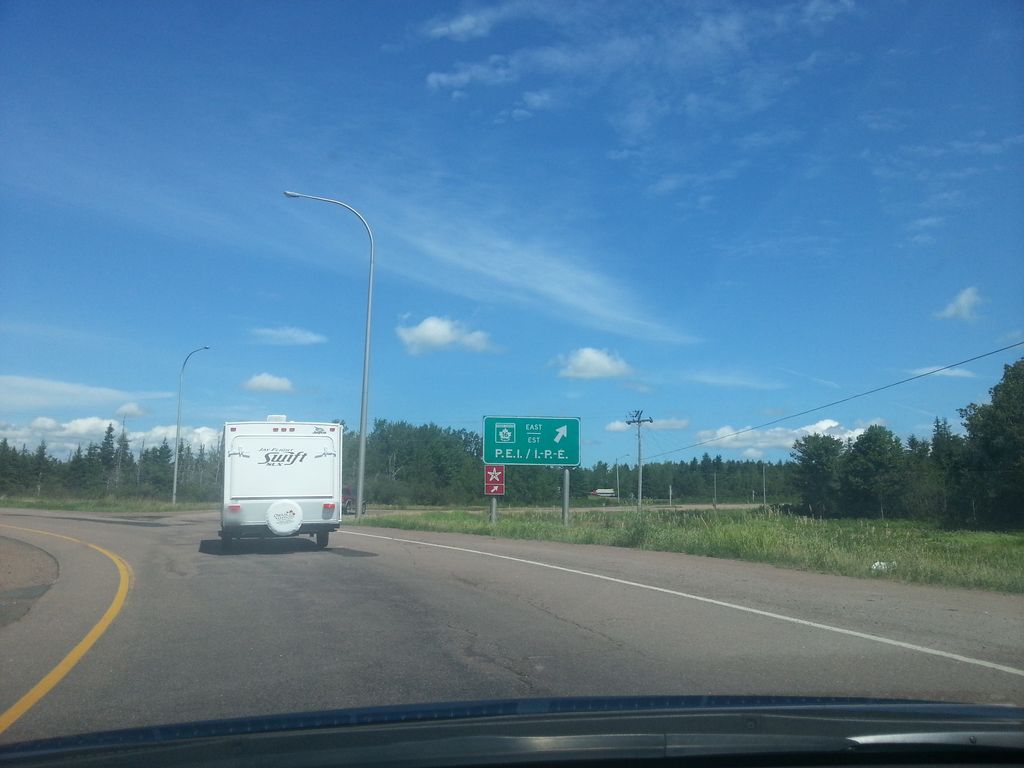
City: charlottetown